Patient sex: F
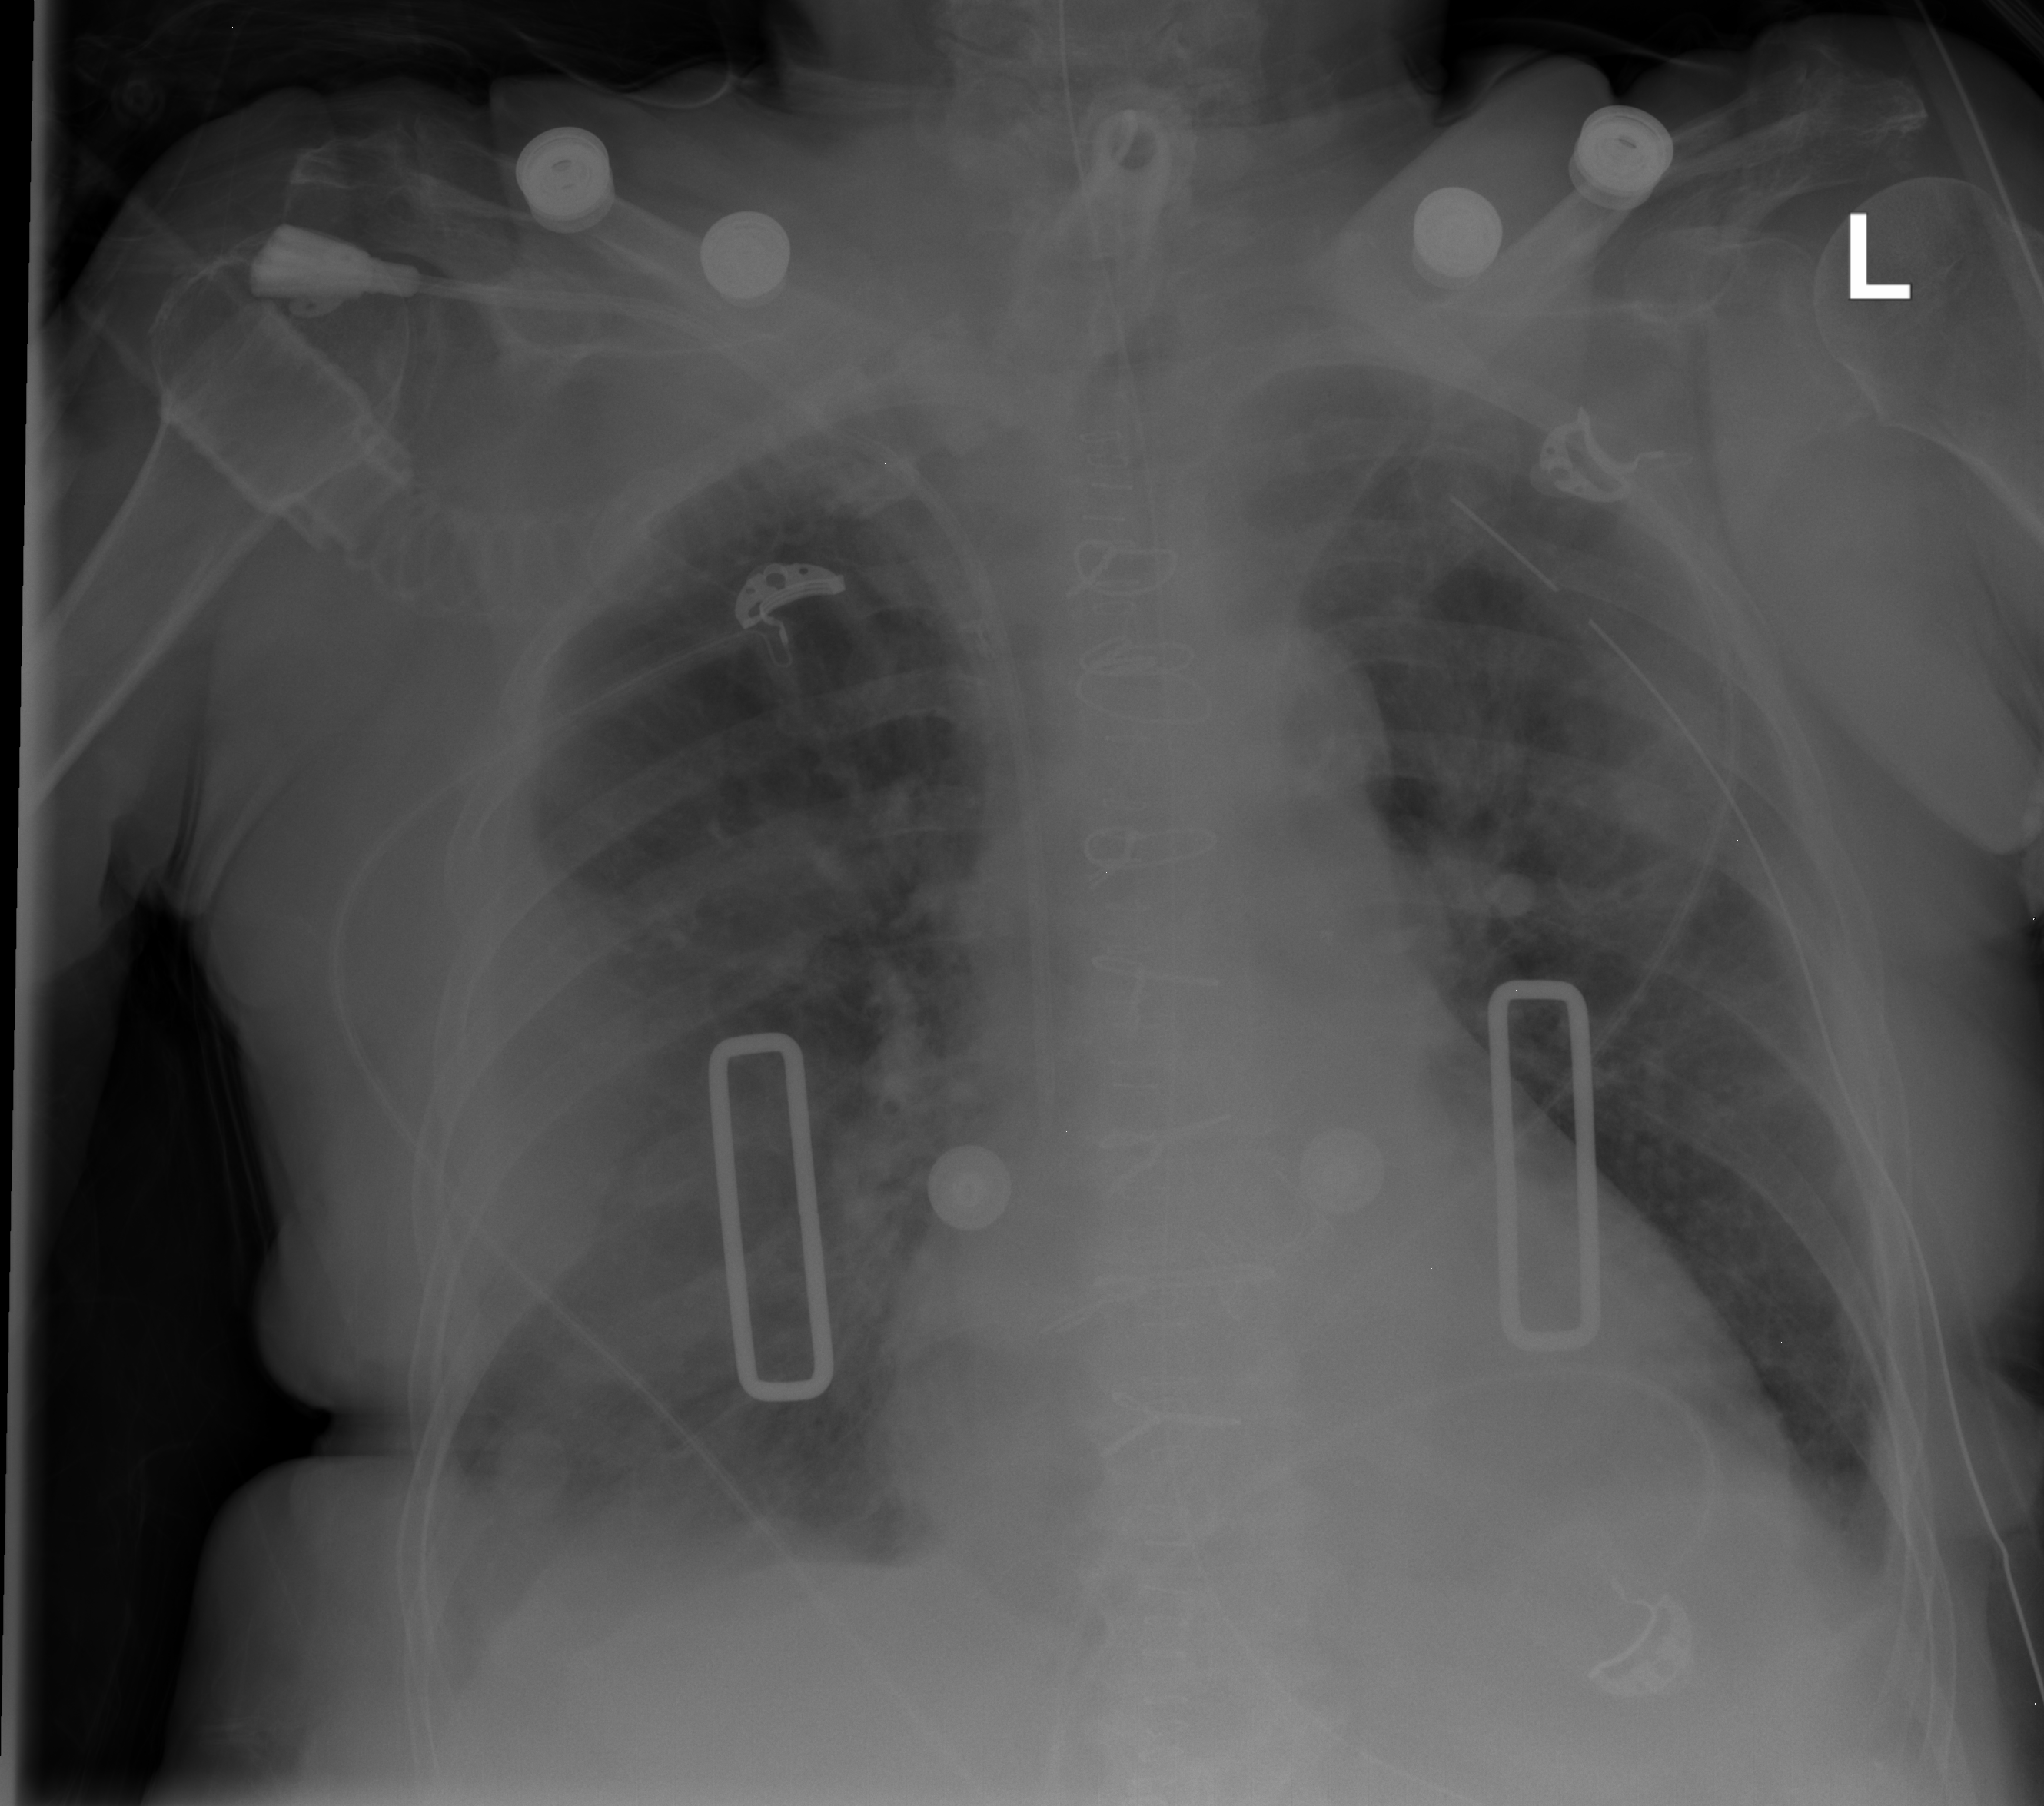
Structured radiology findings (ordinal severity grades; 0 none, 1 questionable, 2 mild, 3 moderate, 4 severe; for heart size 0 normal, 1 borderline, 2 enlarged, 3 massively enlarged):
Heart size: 2
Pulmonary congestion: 2
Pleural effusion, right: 2
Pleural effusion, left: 1
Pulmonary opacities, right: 1
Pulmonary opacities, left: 1
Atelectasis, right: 2
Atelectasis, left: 2